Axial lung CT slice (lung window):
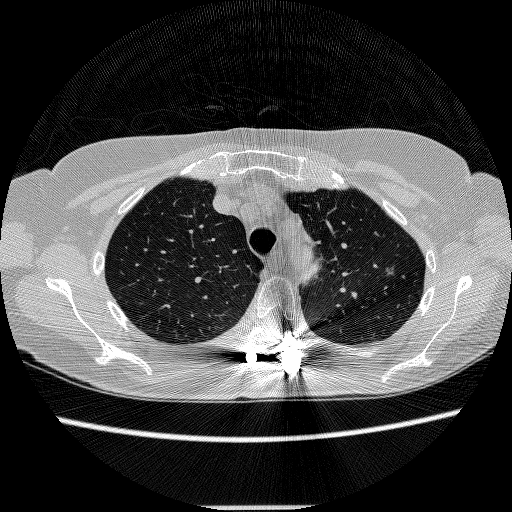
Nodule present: yes
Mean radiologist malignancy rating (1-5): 3